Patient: sex M, age 44
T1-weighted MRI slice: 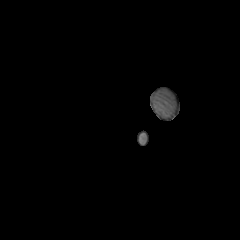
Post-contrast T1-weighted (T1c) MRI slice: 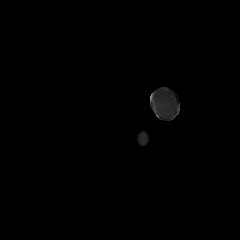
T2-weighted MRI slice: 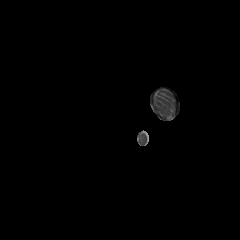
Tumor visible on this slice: no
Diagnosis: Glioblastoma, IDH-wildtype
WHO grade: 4